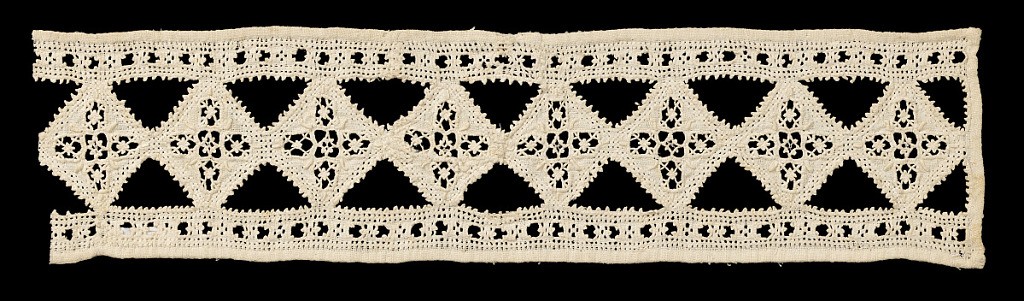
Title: Band
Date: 16th–17th century
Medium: linen Technique: plain weave embroidered with deflected element work, needlemade filling stitches
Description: Woven linen band showing design of interconnected diamonds with narrow borders on top and bottom. Each diamond has five small squares filled with tiny needlemade filling stitches.